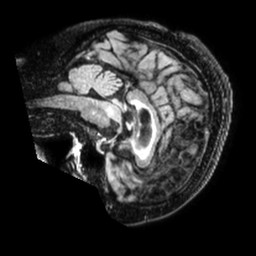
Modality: FLAIR
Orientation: sagittal
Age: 85
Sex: female
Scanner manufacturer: philips
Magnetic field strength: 1.5 T
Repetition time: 4.8 s
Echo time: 0.3363 s